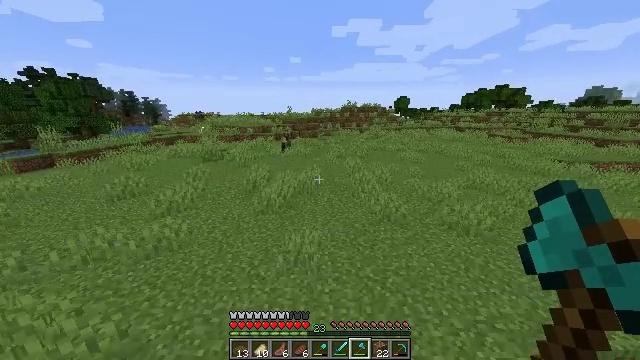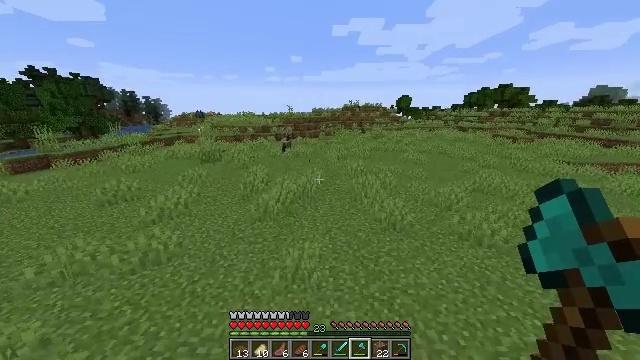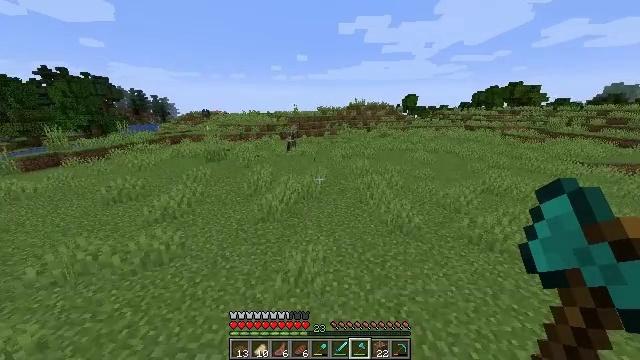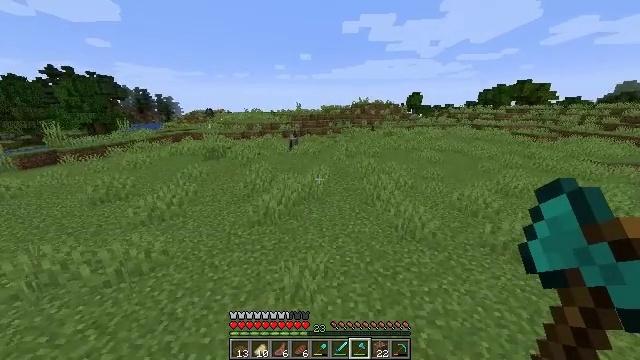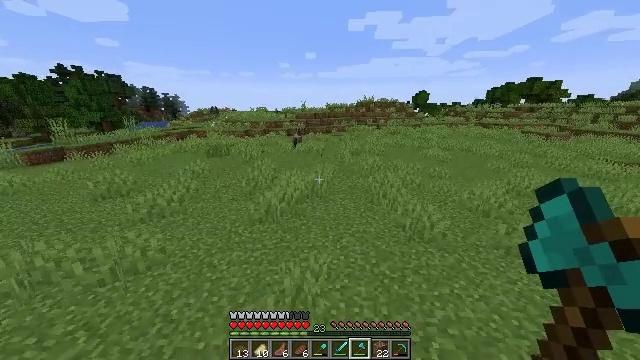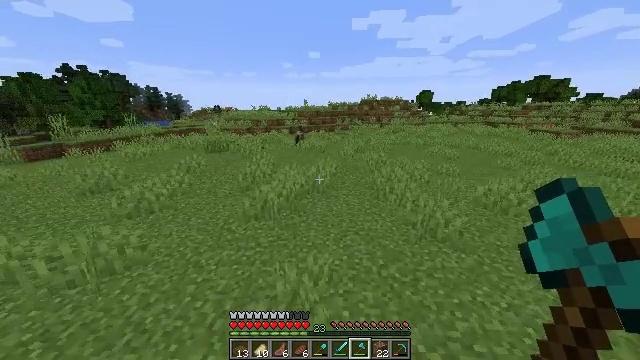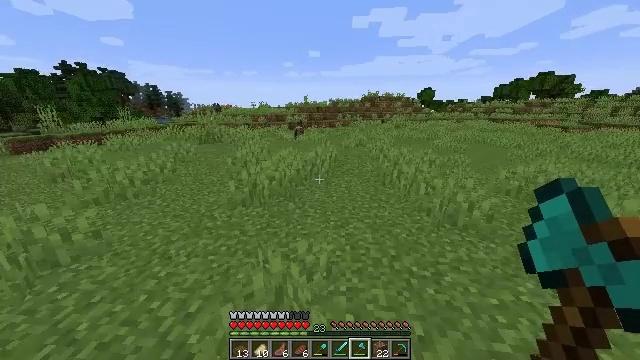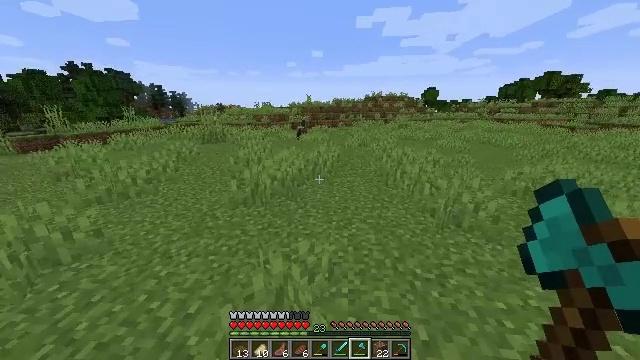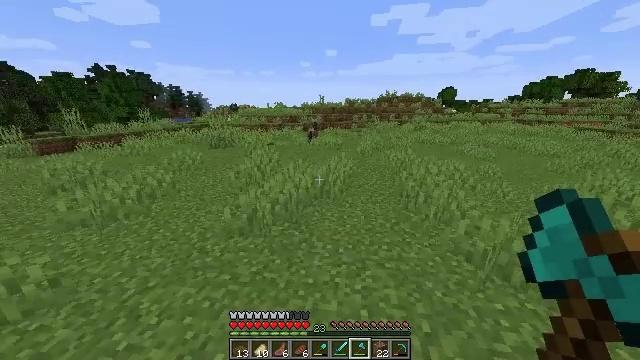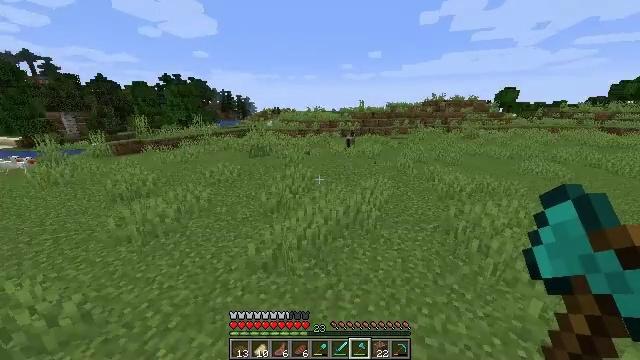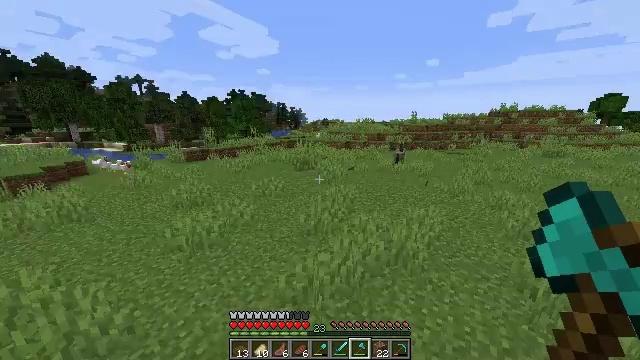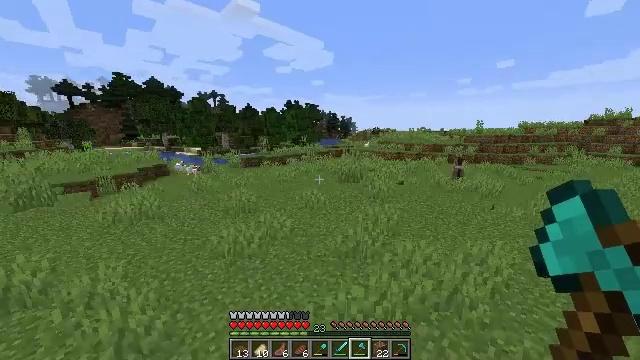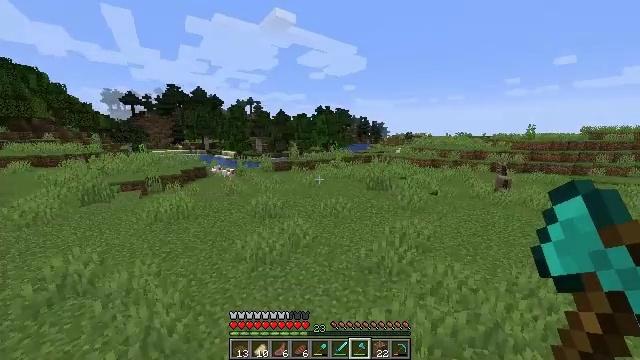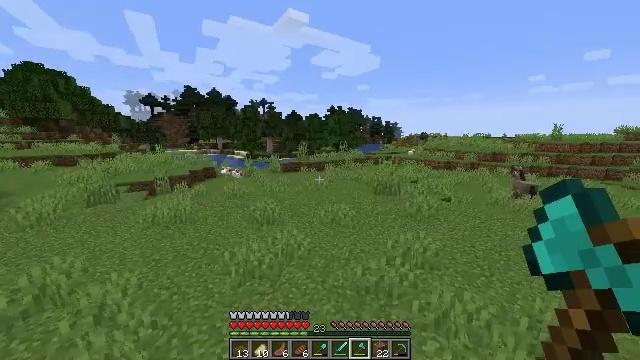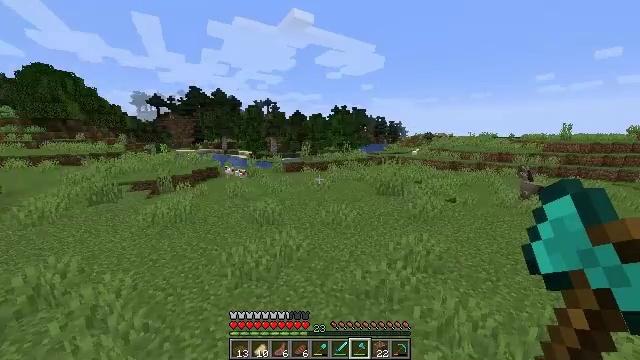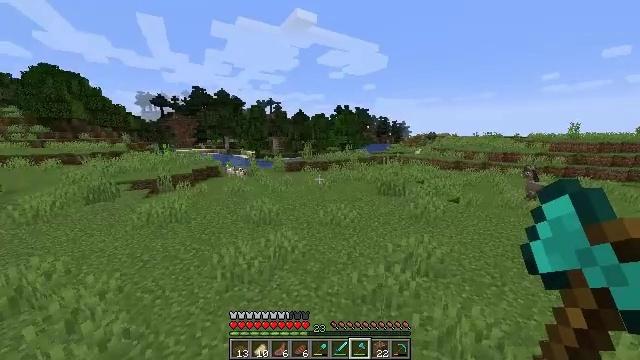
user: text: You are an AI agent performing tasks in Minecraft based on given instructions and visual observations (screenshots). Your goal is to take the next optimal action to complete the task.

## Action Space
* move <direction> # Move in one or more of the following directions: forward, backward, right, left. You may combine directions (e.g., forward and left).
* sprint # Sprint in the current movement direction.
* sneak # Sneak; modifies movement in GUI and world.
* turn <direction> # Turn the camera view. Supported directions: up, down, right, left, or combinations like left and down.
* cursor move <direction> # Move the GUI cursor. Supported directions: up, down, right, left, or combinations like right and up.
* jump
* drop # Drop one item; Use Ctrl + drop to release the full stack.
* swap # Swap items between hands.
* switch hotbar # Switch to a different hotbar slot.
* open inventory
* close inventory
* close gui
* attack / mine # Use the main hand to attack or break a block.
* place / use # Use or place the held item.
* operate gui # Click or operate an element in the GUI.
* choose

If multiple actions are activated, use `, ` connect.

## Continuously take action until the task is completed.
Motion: motion action
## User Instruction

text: Hunt a chicken.
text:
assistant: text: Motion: move forward, sprint, jump
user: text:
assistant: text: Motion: move forward, turn left, jump
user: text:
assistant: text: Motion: move forward, jump
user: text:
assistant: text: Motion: move forward, turn left, jump
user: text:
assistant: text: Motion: move forward, jump
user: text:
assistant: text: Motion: move forward, jump
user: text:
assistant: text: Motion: move forward, sprint, jump
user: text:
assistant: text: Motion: move forward, sprint, turn left, jump
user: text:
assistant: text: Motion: move forward, sprint, turn left, jump
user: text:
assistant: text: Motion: move forward, sprint, turn left and up, jump
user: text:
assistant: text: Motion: move forward, sprint, turn left and up, jump
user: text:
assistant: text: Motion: move forward, turn left and up, jump
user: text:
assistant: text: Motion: move forward, turn left, jump
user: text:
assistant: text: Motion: move forward, turn left, jump
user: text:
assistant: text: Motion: move forward, jump
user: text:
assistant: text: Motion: move forward, turn left, jump
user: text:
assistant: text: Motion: move forward, turn left, jump
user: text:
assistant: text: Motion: move forward, turn left, jump
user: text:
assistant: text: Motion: move forward, sprint, turn left, jump
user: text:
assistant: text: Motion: move forward, sprint, turn left, jump
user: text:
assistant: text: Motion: move forward, sprint, turn left, jump
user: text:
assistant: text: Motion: move forward, sprint, turn left, jump
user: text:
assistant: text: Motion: move forward, sprint, jump
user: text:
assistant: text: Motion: move forward, jump
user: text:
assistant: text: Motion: move forward, jump
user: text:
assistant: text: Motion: move forward, jump
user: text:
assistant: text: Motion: move forward, turn left, jump
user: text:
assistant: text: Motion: move forward, jump
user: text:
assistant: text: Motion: move forward, jump
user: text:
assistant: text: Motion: move forward, jump